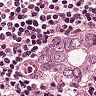
Metastatic tissue present: yes